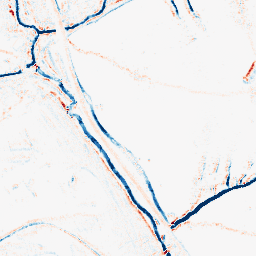
Category: morphological
Decomposition family: morphological_ellipse
Decomposition parameters: operation: average
width: 5
height: 5
Upsampling method: edge_directed
Upsampling parameters: scale: 4
Upsampling scale: 4